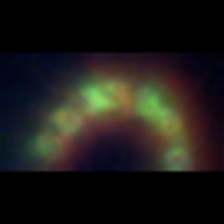
Taxon: Chaetoceros
Group: Diatoms